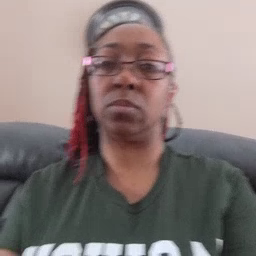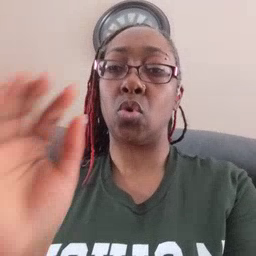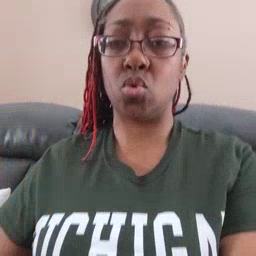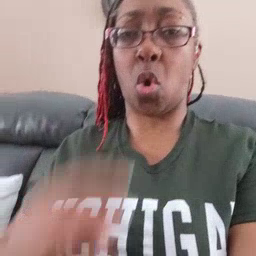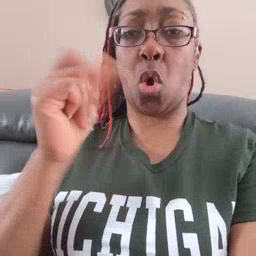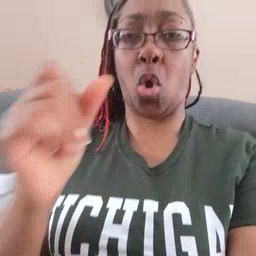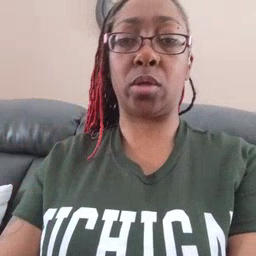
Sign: dog